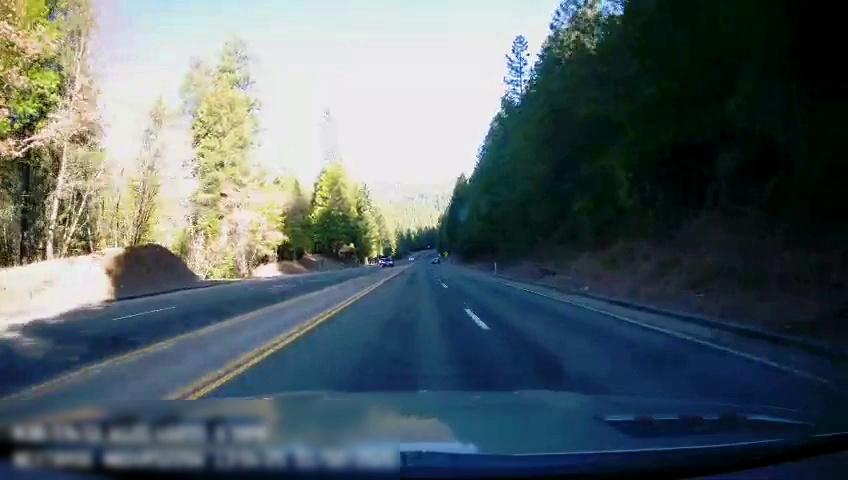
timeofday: Day
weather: Sunny
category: Drivable Space
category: Vehicles | SUV
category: Lanes | Opposite Lane
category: Lanes | Alternate Lane
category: Lanes | Current Lane
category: Lanes | Opposite Lane
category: Lanes | Current Lane
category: Lanes | Alternate Lane
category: Lanes | Opposite Lane